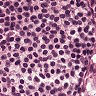
Metastatic tissue present: no